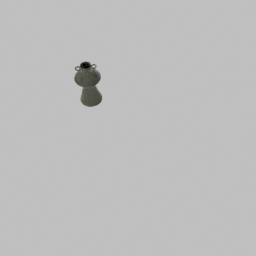
Label: decoration